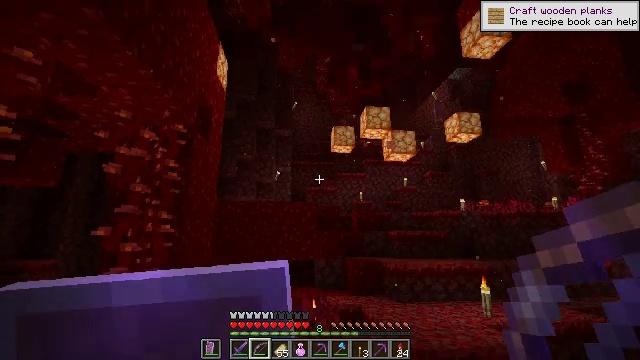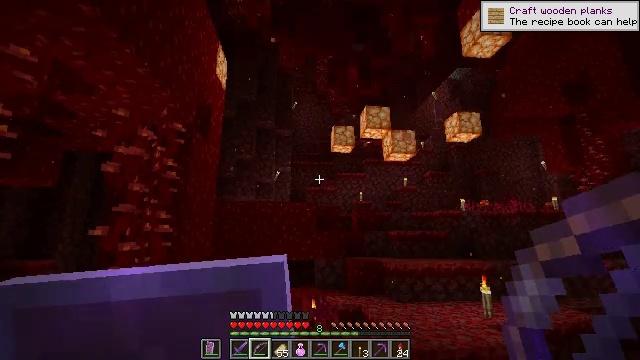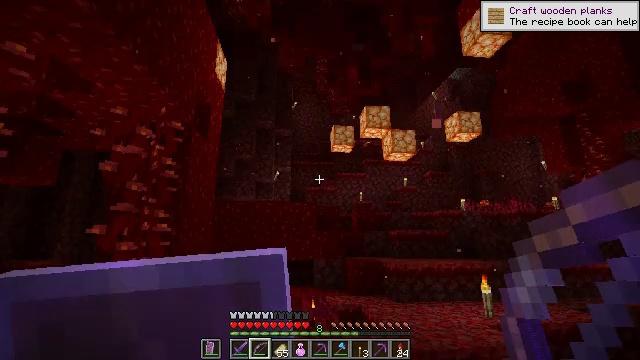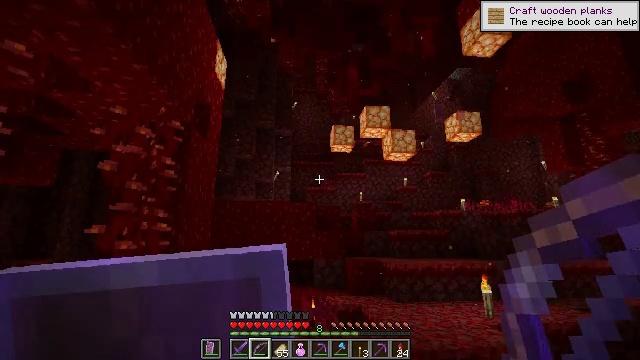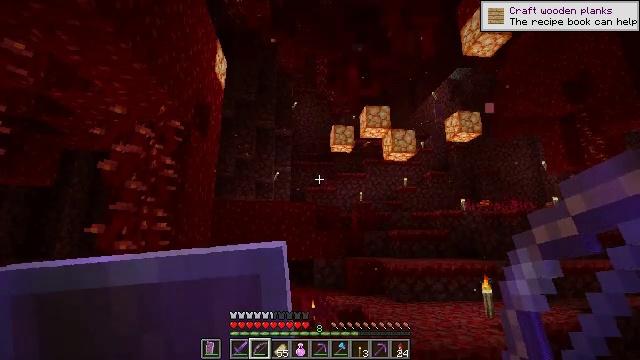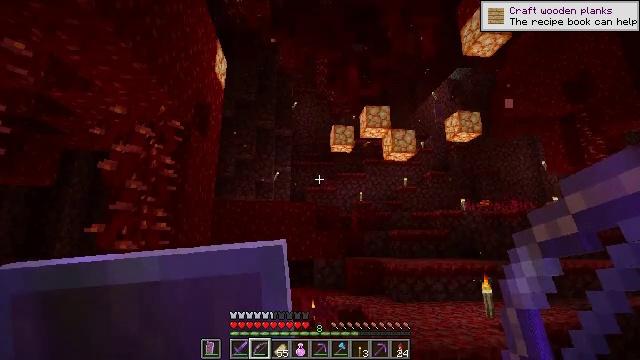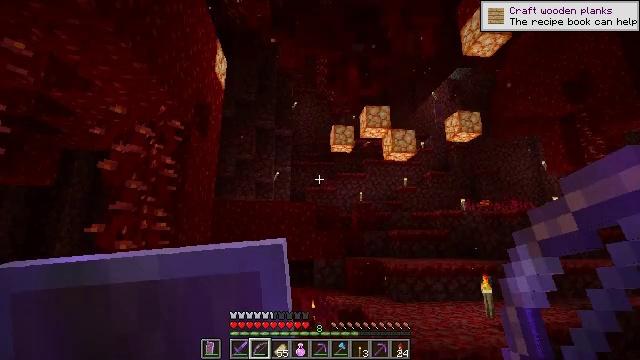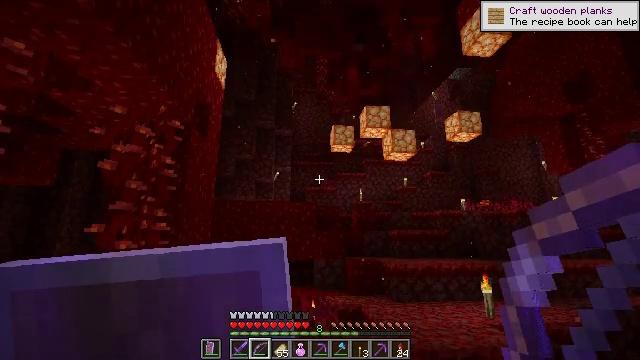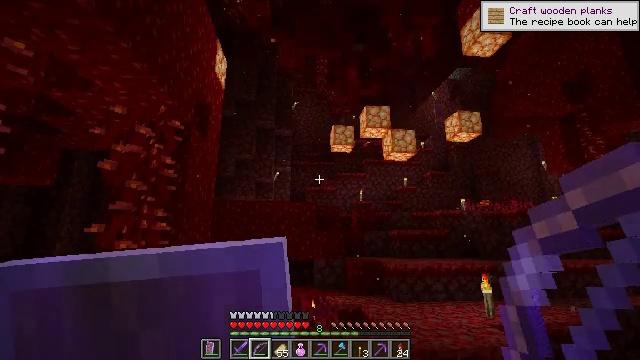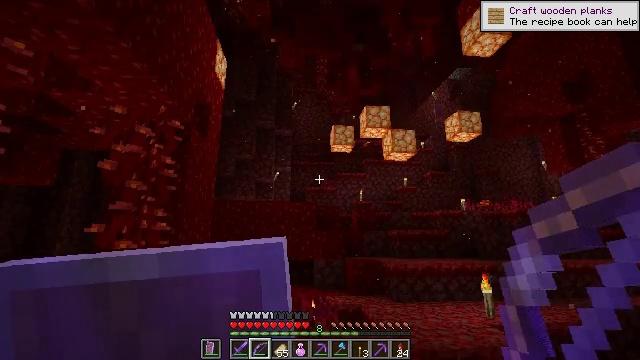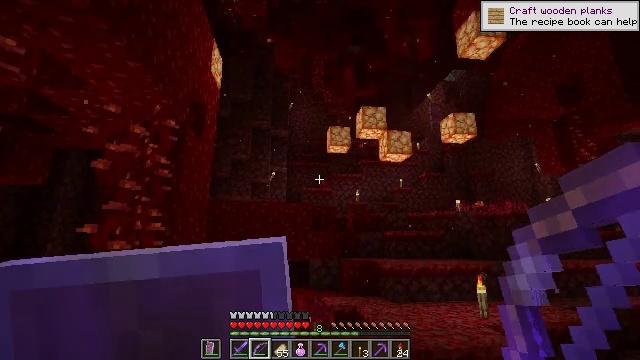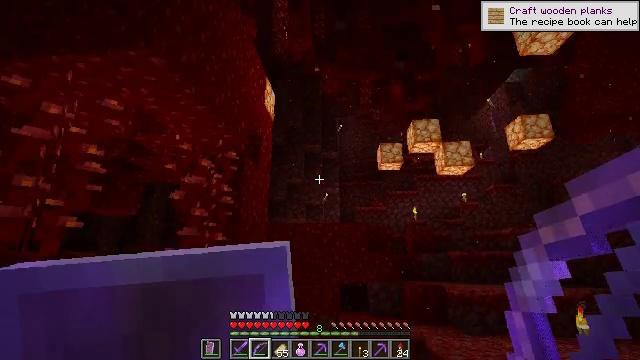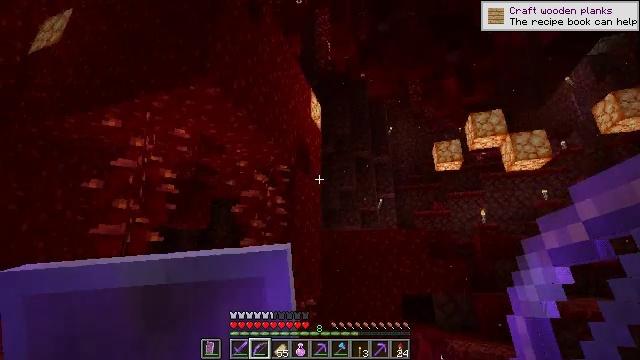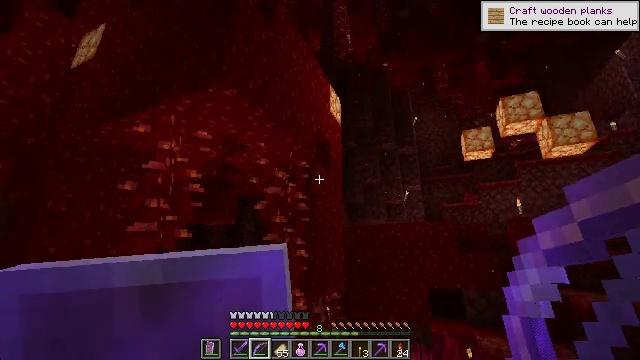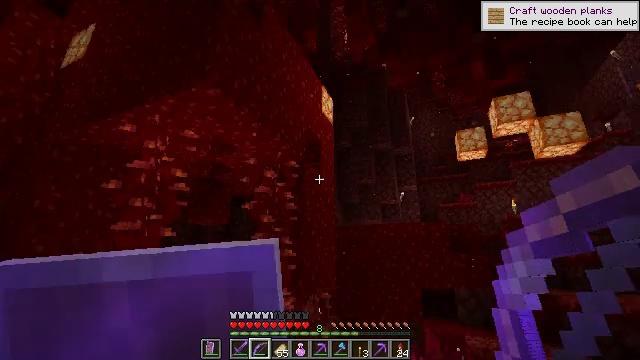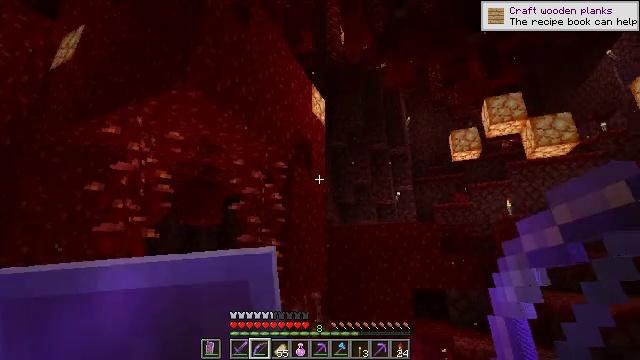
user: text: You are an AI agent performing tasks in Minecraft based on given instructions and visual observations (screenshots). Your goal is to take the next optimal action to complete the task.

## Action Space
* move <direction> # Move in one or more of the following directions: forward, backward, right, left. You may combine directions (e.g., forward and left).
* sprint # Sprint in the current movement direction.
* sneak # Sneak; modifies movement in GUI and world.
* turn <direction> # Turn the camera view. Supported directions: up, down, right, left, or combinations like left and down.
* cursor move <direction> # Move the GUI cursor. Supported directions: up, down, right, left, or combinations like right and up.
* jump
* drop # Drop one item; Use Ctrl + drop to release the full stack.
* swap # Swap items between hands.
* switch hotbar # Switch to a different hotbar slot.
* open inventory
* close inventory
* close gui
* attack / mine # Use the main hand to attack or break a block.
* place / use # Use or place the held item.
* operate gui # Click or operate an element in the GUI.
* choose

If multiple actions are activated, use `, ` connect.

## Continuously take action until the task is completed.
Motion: motion action
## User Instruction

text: Break the crimson stem to collect it.
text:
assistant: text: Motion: no_op
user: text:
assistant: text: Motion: no_op
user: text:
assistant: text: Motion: no_op
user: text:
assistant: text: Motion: no_op
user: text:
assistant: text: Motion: no_op
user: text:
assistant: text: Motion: no_op
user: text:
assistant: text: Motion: no_op
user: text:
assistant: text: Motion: no_op
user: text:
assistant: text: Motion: no_op
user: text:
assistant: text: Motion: no_op
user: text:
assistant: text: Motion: move right, turn left and up
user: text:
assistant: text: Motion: move right, turn left and up
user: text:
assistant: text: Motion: move right, turn left and down
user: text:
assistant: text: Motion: move right
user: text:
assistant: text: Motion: move right
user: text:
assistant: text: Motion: move right, turn left and up
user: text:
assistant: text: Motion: move right, turn left and up
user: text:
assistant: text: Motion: move right, turn left and up
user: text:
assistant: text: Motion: turn left and up
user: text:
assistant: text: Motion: turn left and up
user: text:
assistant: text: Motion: no_op
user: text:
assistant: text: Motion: no_op
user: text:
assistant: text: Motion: no_op
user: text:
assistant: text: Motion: no_op
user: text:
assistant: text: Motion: no_op
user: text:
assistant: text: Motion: no_op
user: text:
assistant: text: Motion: no_op
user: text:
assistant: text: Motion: no_op
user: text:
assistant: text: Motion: move forward
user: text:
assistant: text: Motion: move forward